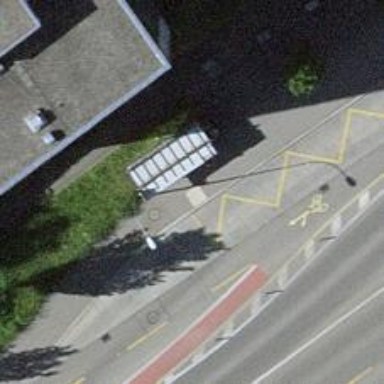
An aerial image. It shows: Bus stop with shelter. It is platform for public transport.